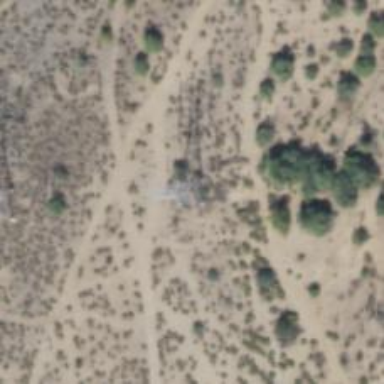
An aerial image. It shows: Power tower.